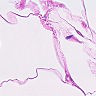
Metastatic tissue present: no